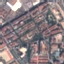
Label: Residential